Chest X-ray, PA view. Patient: 61 years old, sex M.
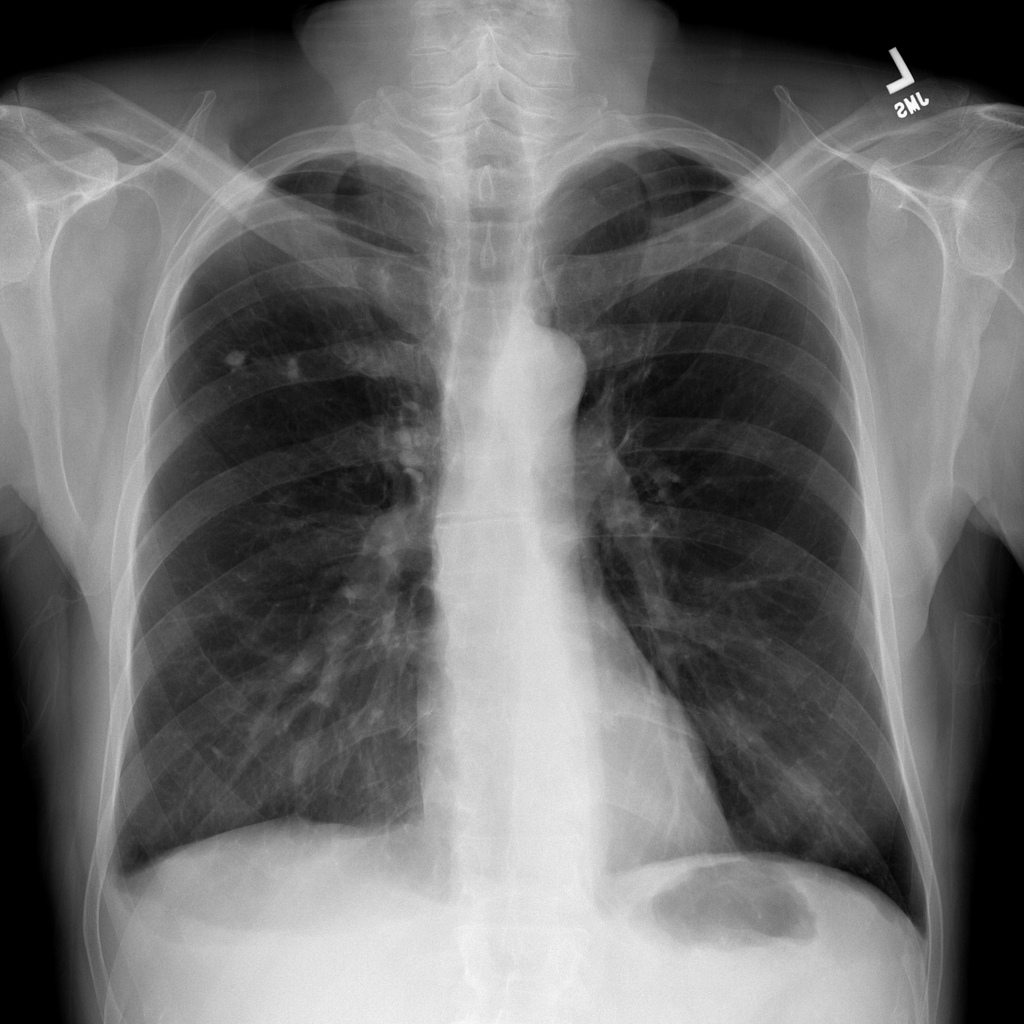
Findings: Fibrosis